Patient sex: M
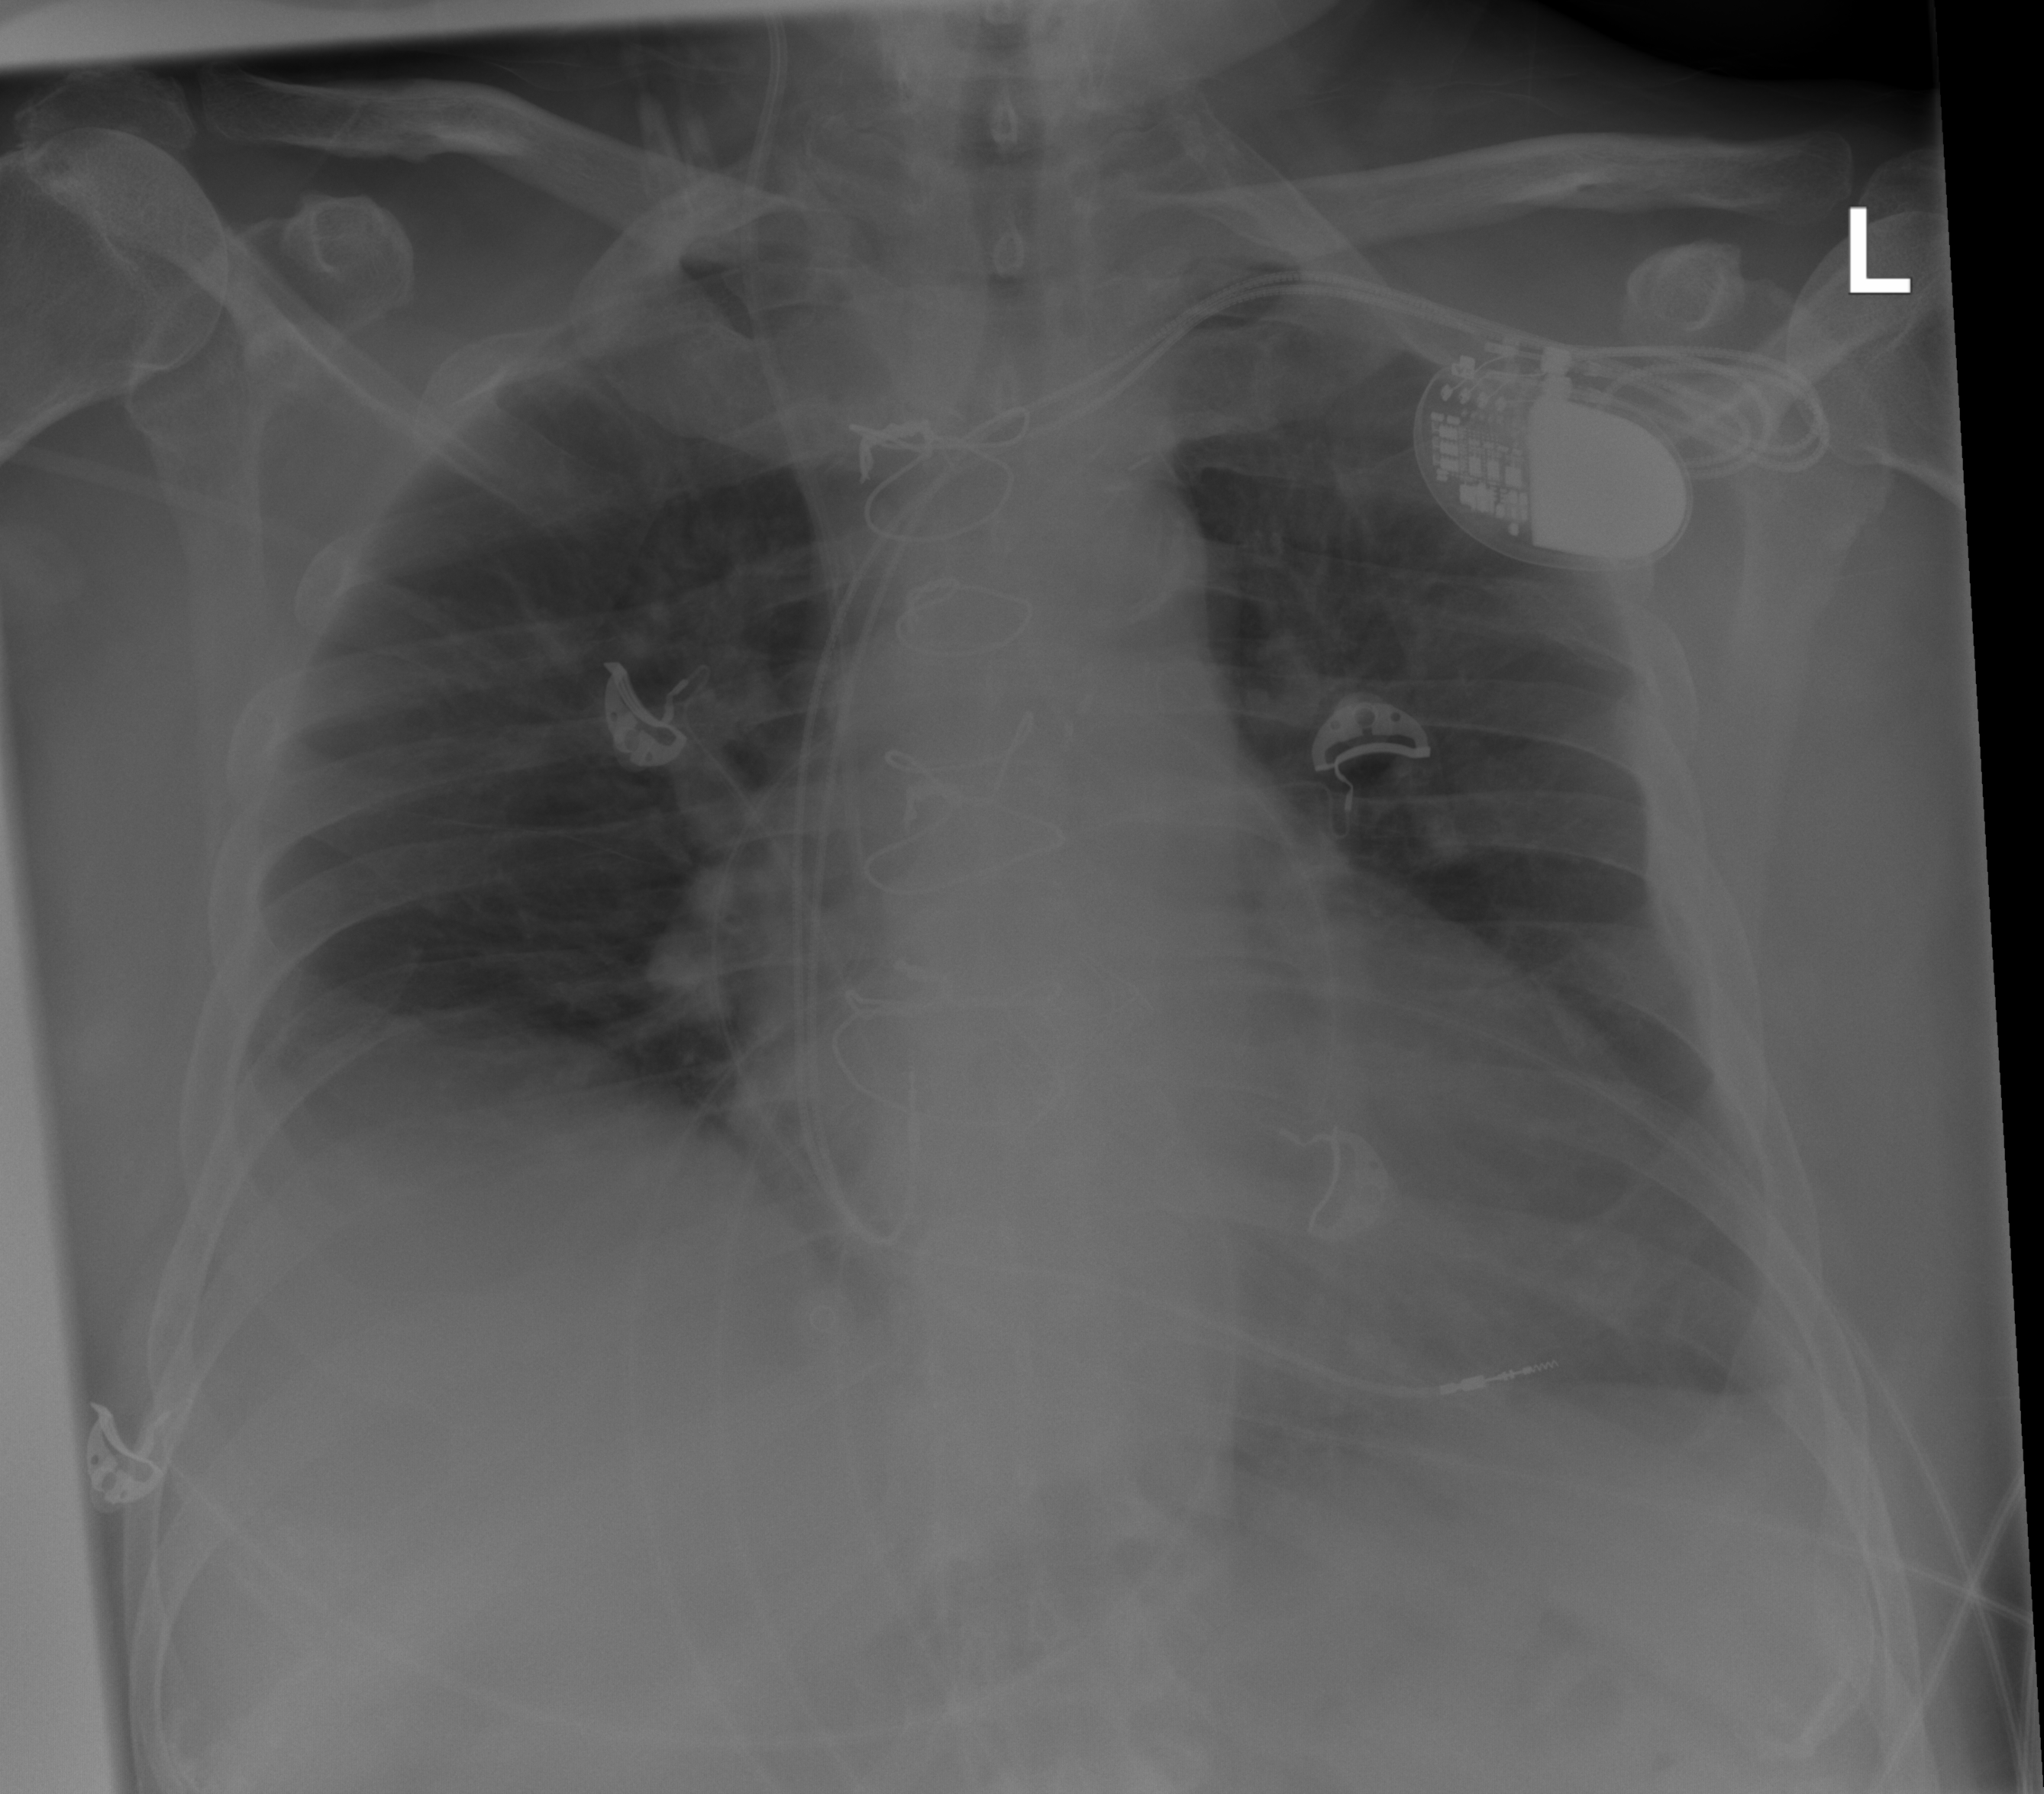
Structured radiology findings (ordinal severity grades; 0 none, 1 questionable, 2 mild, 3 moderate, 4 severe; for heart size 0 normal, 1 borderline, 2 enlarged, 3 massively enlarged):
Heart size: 1
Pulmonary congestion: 0
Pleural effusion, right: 0
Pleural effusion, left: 1
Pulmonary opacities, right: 0
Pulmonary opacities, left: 0
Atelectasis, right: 0
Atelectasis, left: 0